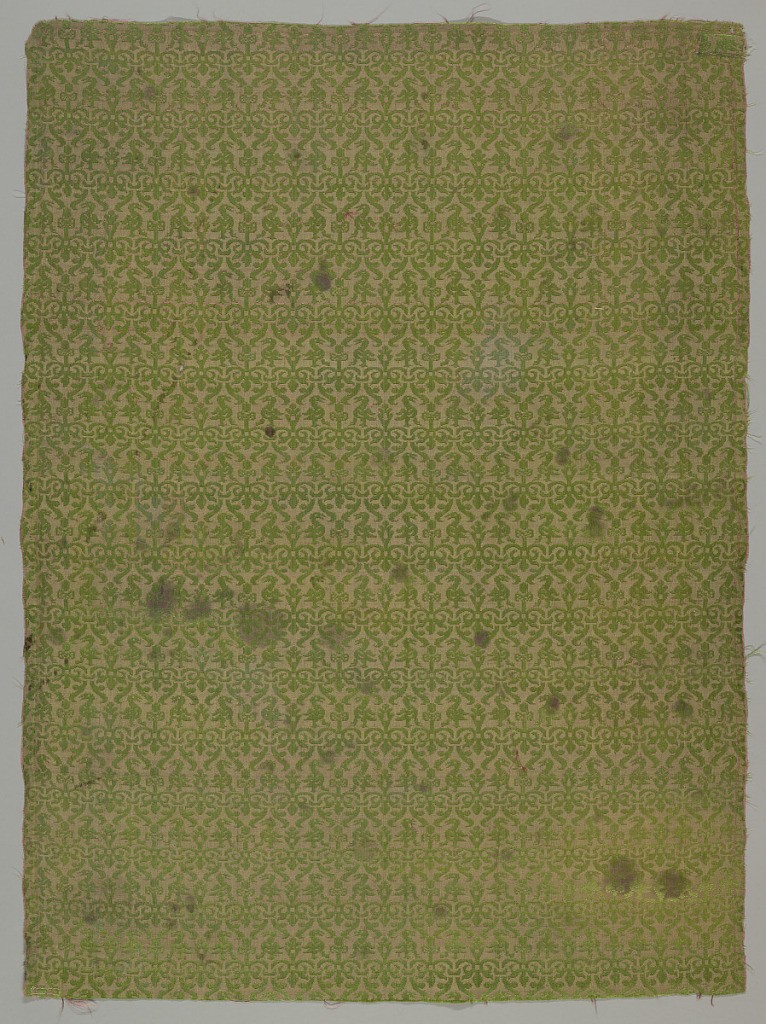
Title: Fragment
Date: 17th century
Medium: silk Technique: 4&1 satin damask
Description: Rows of birds facing in alternate directions separated by curled brackets.